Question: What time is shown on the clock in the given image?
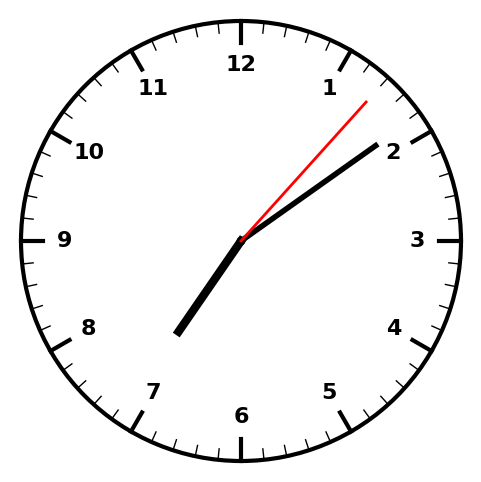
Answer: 07:09:07